Question: I'm attempting to use webkit's custom scrollbar and I'd really like to prevent it from pushing over the div's next to it. I've tried hacking it by using an image sprite positioned to the right, but it goes under the scrollbar's trackbar. I've also attempted to hide the trackbar, set the opacity, negative margins/padding, and z-index--nothing appears to be working.
The desired effect would be to have the element (grey bar in image below) to continue to the edge of the container and not stop at the scrollbar track.

<URL>
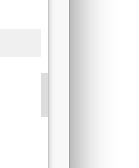
Answer: It can be done by 'overflow: overlay'. It is alternative for 'overflow: auto'